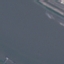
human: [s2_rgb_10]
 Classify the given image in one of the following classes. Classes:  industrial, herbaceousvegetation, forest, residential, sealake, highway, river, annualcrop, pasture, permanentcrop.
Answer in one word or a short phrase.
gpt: SeaLake